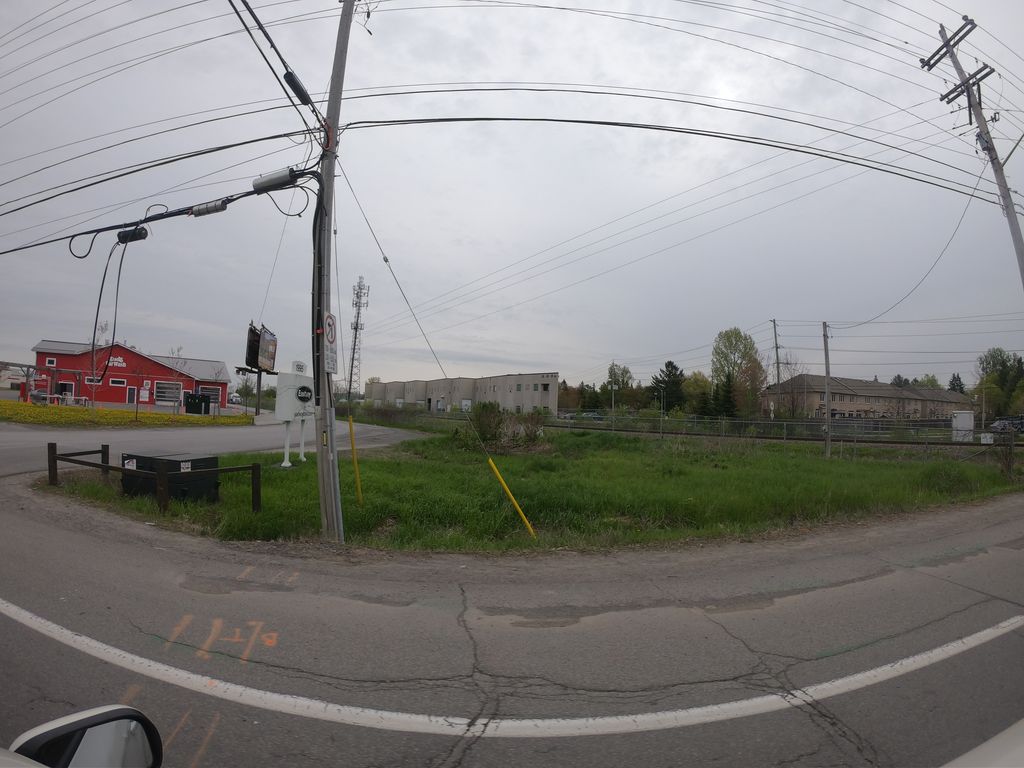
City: ottawa-gatineau